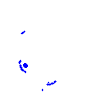
Particle: kaon